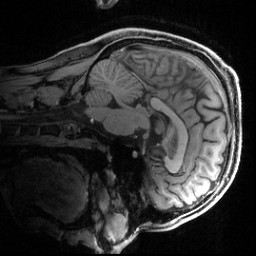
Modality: T1w
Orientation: sagittal
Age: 29
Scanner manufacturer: siemens
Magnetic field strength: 3 T
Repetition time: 2.5 s
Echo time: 0.00444 s